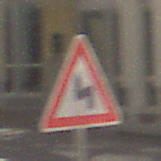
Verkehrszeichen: DoppelkurveZunaechstLinks
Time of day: MorningAfternoon
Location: Outdoor (Urban)
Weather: PartlyCloudy
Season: NotSpecified
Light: Natural